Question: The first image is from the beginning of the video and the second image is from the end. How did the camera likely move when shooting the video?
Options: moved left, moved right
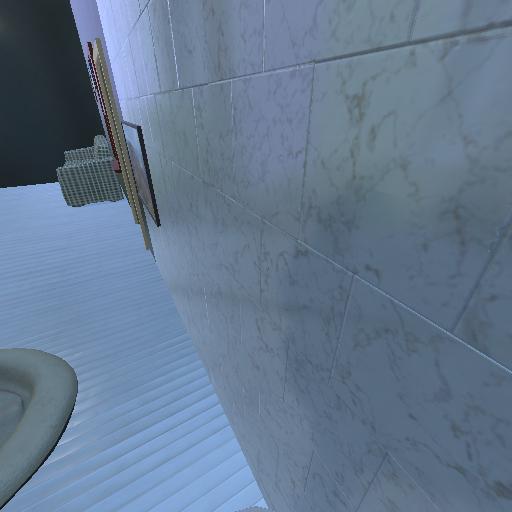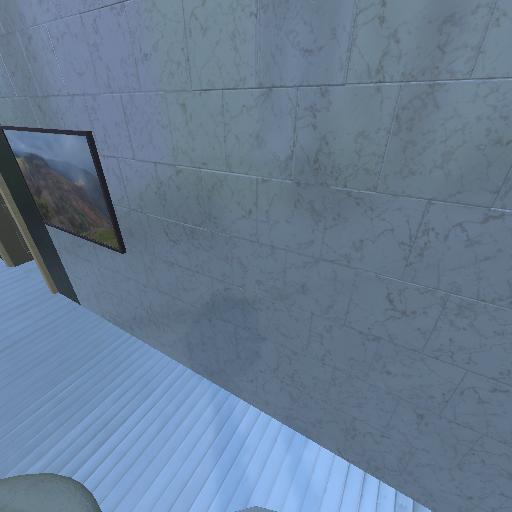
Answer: moved left